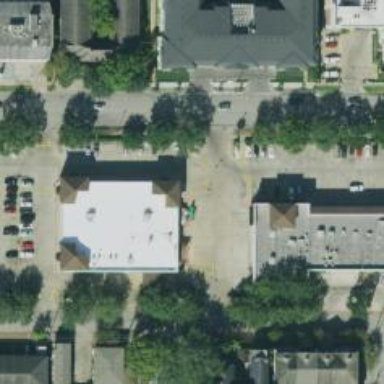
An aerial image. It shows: Pharmacy providing healthcare services.